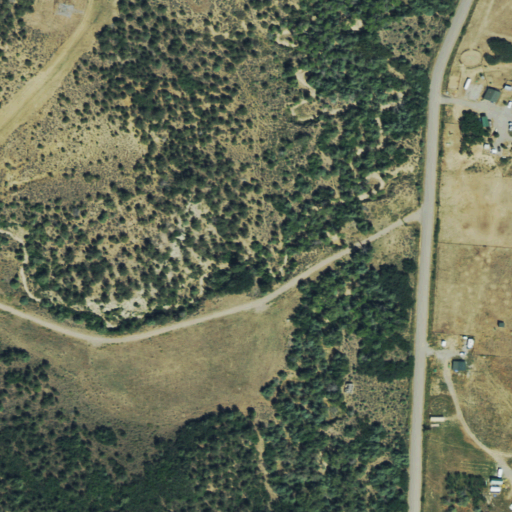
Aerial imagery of valley in Colorado named Reservoir Gulch containing evergreen forest, shrub, open development, low intensity development, deciduous forest, and mixed forest